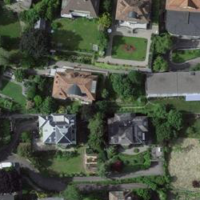
EUNIS habitat code: 55
Species observed at this site:
Symphoricarpos albus